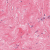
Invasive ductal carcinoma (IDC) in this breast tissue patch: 0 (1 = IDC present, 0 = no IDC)